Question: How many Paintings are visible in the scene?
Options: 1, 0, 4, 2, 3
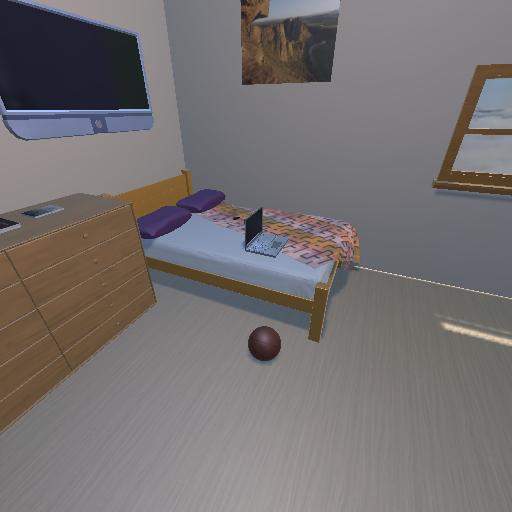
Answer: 1